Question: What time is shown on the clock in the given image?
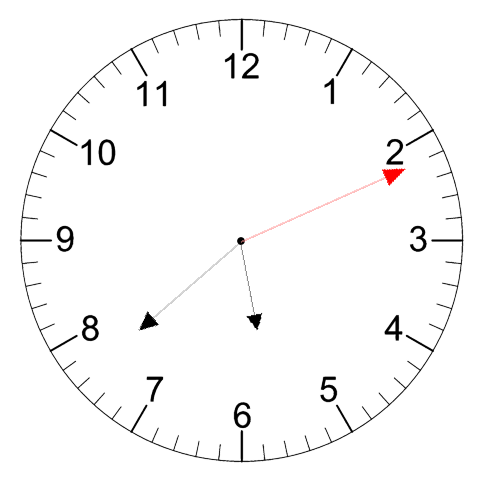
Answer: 05:38:11